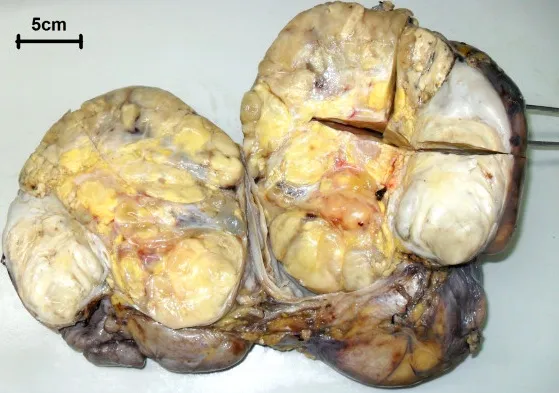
Gross morphology. The tumor was firm and showed a yellowish white to tran-gray, myxoid and lobulated cut surface with prominent hemorrhage and necrosis.
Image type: pathology (immunostaining)